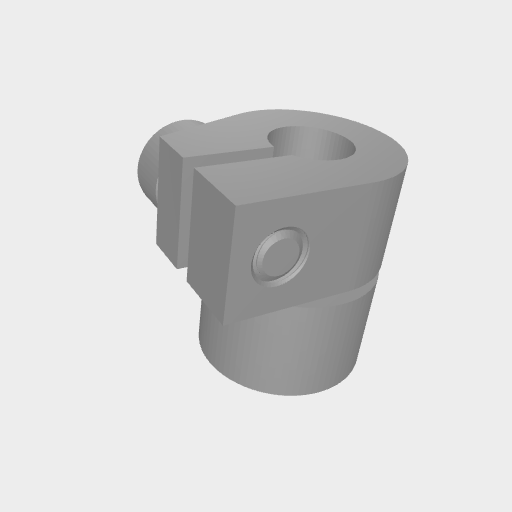
Part: ClampingCoupler6ID